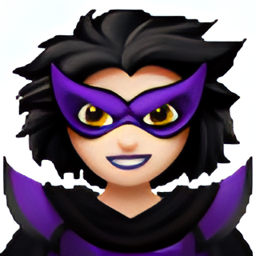
Name: woman supervillain light skin tone
Emoji: 🦹🏻‍♀️
Group: People & Body
Sub-group: person-fantasy